【题型】解答题　【知识点】平面几何　【难度】easy
如图，在 $\triangle ABC$ 中，$\angle B = \angle C$，$D$ 在 $BC$ 上，$E$ 在 $AC$ 上，且 $\angle ADE = \angle AED$，$\angle BAC = 80^\circ$.

(1) 如果 $AD$ 平分 $\angle BAC$，求 $\angle EDC$ 的大小；

(2) 如果 $\angle EDC$ 与 $\angle BAD$ 互余，求 $\angle CAD$ 的大小.
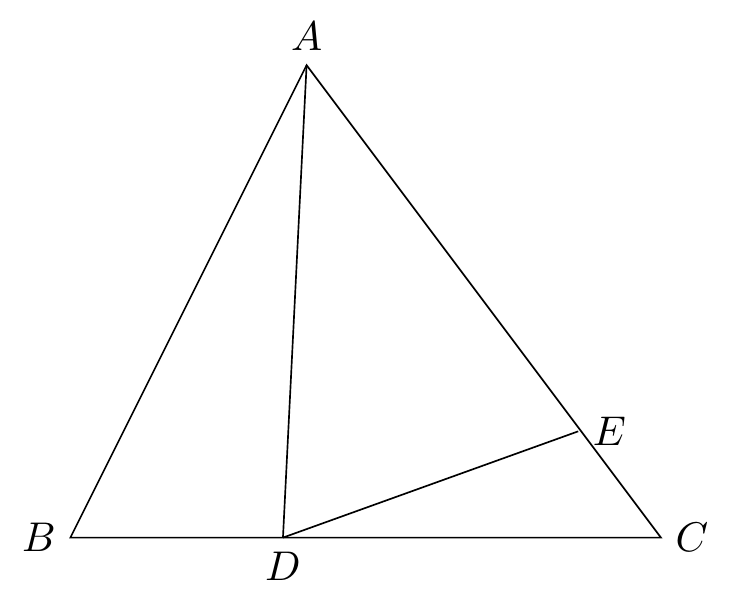
【解答】
(1) $\because AD$ 平分 $\angle BAC$（已知）

$\therefore \angle DAE = \dfrac{1}{2} \angle BAC$（角平分线的定义）

$\because \angle BAC = 80^\circ$（已知）

$\therefore \angle DAE = 40^\circ$（等量代换）

$\because \angle DAE + \angle ADE + \angle AED = 180^\circ$（三角形的内角和等于 $180^\circ$）

又 $\because \angle AED = \angle ADE$（已知）

$\therefore 2 \angle AED + 40^\circ = 180^\circ$（等量代换）

$\therefore \angle AED = 70^\circ$（等式性质）

$\because \angle B + \angle C + \angle BAC = 180^\circ$（三角形的内角和等于 $180^\circ$）

又 $\because \angle B = \angle C$（已知）

$\therefore 2 \angle C + 80^\circ = 180^\circ$（等量代换）

$\therefore \angle C = 50^\circ$（等式性质）

$\because \angle AED = \angle C + \angle EDC$（三角形一个外角等于与它不相邻的两个内角的和）

$\therefore \angle EDC = 20^\circ$（等式性质）

(2) $\because \angle AED = \angle C + \angle EDC$（三角形一个外角等于与它不相邻的两个内角的和），$\angle ADE = \angle AED$（已知）

$\therefore \angle ADC = \angle ADE + \angle EDC = \angle C + 2\angle EDC$，

$\because \angle ADC = \angle B + \angle BAD$（三角形一个外角等于与它不相邻的两个内角的和），$\angle B = \angle C$，

$\therefore \angle ADC = \angle C + \angle BAD$（等量代换），

$\therefore \angle C + 2\angle EDC = \angle C + \angle BAD$（等量代换）

$\therefore 2\angle EDC = \angle BAD$（等式性质）

$\because \angle EDC + \angle BAD = 90^\circ$（已知）

$\therefore 3\angle EDC = 90^\circ$（等量代换）

$\therefore \angle EDC = 30^\circ$（等式性质）

$\therefore \angle BAD = 2\angle EDC = 60^\circ$

$\because \angle CAD = \angle BAC - \angle BAD$（已知）

$\therefore \angle CAD = 20^\circ$（等量代换）